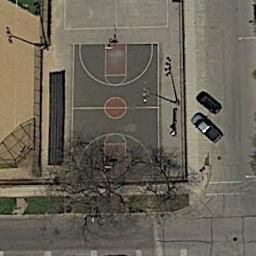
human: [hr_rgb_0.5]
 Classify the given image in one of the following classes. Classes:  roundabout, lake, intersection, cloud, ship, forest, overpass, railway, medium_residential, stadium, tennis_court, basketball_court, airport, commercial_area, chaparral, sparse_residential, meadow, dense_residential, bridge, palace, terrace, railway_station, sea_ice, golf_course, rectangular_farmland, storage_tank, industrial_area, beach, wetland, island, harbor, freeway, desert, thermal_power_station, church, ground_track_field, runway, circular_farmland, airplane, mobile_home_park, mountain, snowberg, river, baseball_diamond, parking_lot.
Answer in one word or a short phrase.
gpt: basketball_court